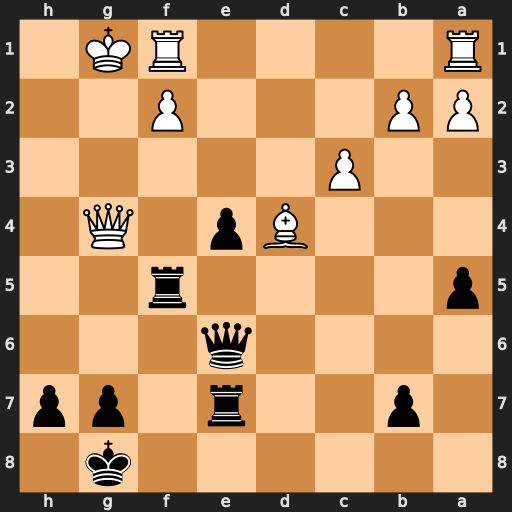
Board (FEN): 6k1/1p2r1pp/4q3/p4r2/3Bp1Q1/2P5/PP3P2/R4RK1
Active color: b
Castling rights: -
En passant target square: -
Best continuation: h6 Rfe1 Rg5 Qxg5 hxg5